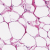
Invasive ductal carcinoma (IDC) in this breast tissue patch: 0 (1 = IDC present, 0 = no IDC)